Question: I created a custom value for "Subsystem" field in YouTrack, but I forgot to set its color. Now I want to set its color, but I can't find how could I do that. There is no button to edit a value or to remove a value from the field:

I just want to give the "Graphics" value a different color. I have all the privileges on YouTrack to edit the project.
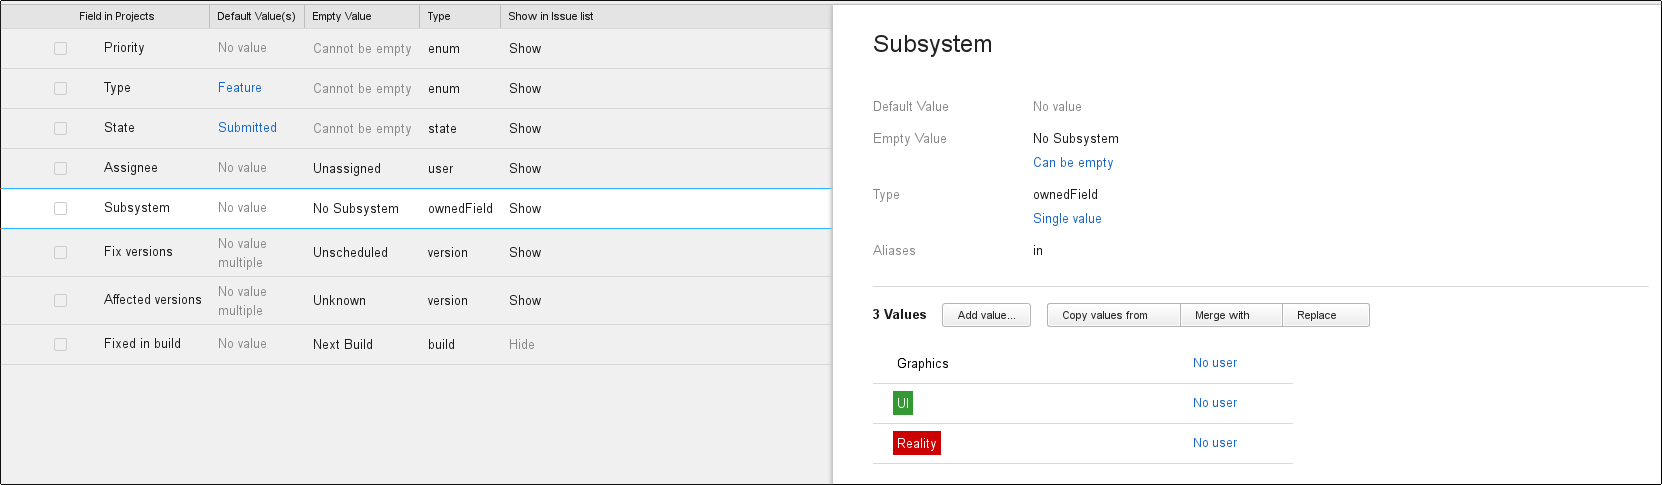
Answer: There's a link to the right from the owner, but it's invisible due to <URL>. You can either do some pixelhunting to find the control or user another browser.